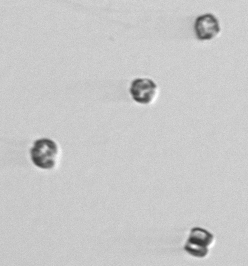
Label: Thalassiosira_sp_aff_mala